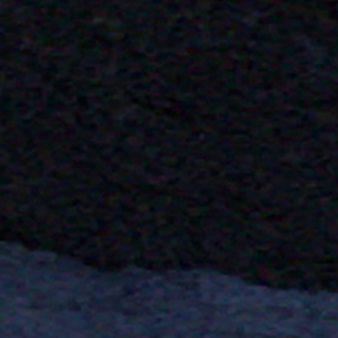
Label: other